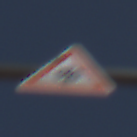
Verkehrszeichen: SchneeOderEisglaette
Umgebung: Outdoor, Nature
Tageszeit: Midday
Wetter: PartlyCloudy
Licht: Natural
Jahreszeit: NotSpecified
Kontrast: HighContrast